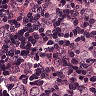
Metastatic tissue present: yes